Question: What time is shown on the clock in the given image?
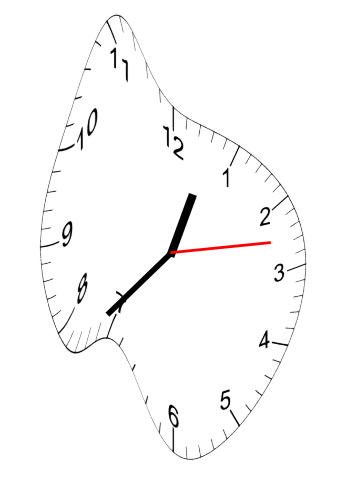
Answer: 12:37:13